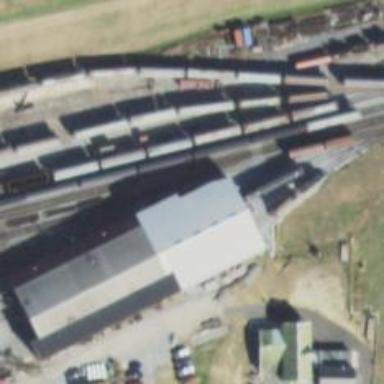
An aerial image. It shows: Preserved rail yard with railway tracks.